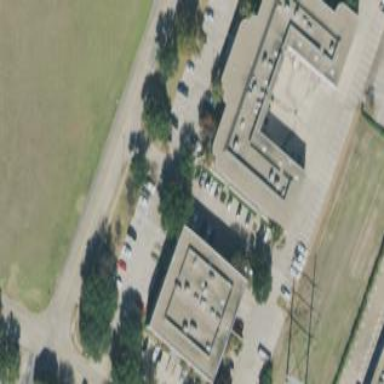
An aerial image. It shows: Office building.